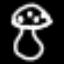
Label: mushroom